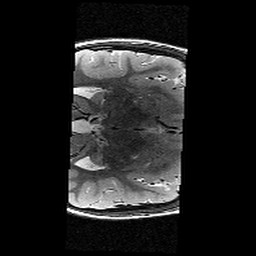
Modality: T2w
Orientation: axial
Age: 11
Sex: male
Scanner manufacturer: siemens
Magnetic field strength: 3 T
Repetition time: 9.23 s
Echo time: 0.067 s